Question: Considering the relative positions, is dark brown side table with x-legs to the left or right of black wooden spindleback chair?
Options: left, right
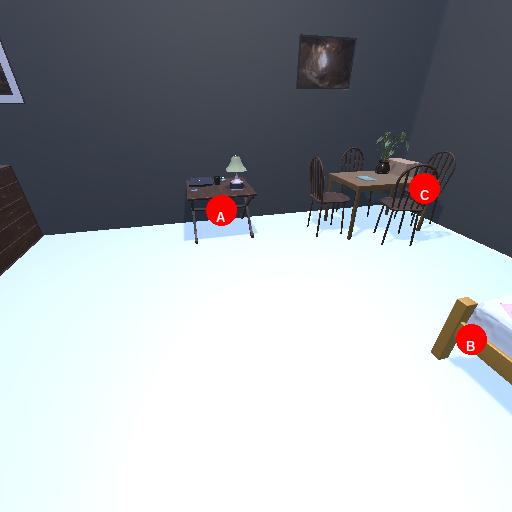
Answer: left